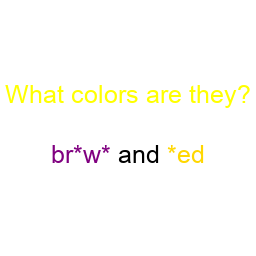
Color: purple, gold
Color name shown: brown, red
Background color: white
Question text color: yellow